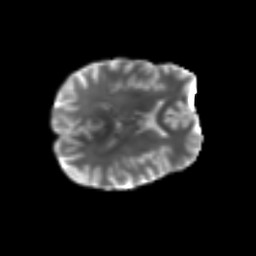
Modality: T2w
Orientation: axial
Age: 46
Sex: female
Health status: ill
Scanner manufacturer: siemens
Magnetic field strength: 3 T
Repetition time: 8.7 s
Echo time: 0.11 s